Question: I have a Dialog window like the one shown in picture, and I have requirement of adding one EditText(to take quantity) next to every item, any possible ways to achieve this...?

I have tried creating seperate view and setting it to AlertDialog, but getting single edittext at bottom..
Is there any possible ways that I can add EditText next to every item in the checklist, bec items here are populating from one one Array Items[], with
'''
DialogInterface.OnMultiChoiceClickListener itemsDialogListener =
new DialogInterface.OnMultiChoiceClickListener() {
@Override
public void onClick(DialogInterface dialog, int which, boolean isChecked) {
if(isChecked)
selectedItems.add(Items[which]);
else
selectedItems.remove(Items[which]);
StringBuilder stringBuilder = new StringBuilder();
for(CharSequence item : selectedItems)
stringBuilder.append(item + ",");
selectItems.setText(stringBuilder.toString());
}
};
AlertDialog.Builder builder = new AlertDialog.Builder(this);
LayoutInflater li=LayoutInflater.from(this);
View v1=li.inflate(R.layout.itementry, null);//itementry view has one EditText
builder.setTitle("Select Items");
builder.setMultiChoiceItems(colours, checkedItems, itemsDialogListener);
builder.setView(v1); //By setting this line only one EditText is visible at
the bottom of alert dialog.
AlertDialog dialog = builder.create();
dialog.show();
'''
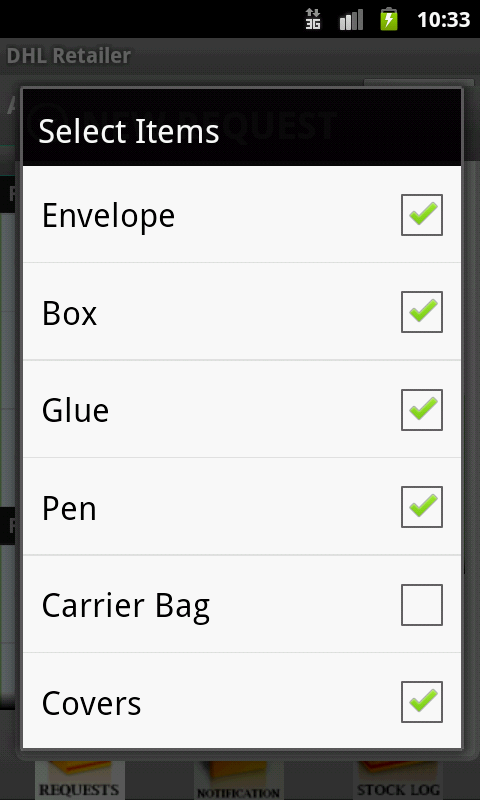
Answer: Yes you can design your own view (xml layout) and set it to dialog box by using 'setContentView()' method.
For example:
'''
dialog.setContentView(R.layout.layoutdialog);
dialog.setView(R.layout.layoutdialog) // for Alert dialog
'''